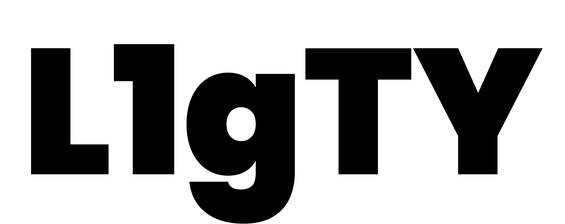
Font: Poppins-Black